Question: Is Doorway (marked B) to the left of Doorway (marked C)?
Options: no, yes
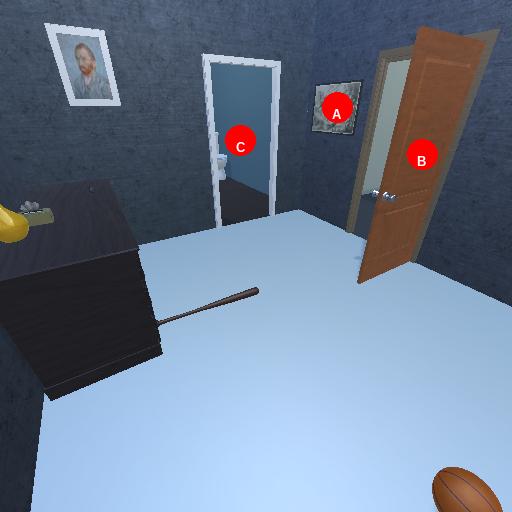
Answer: no